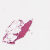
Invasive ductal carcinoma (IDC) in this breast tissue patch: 0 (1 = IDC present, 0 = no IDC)